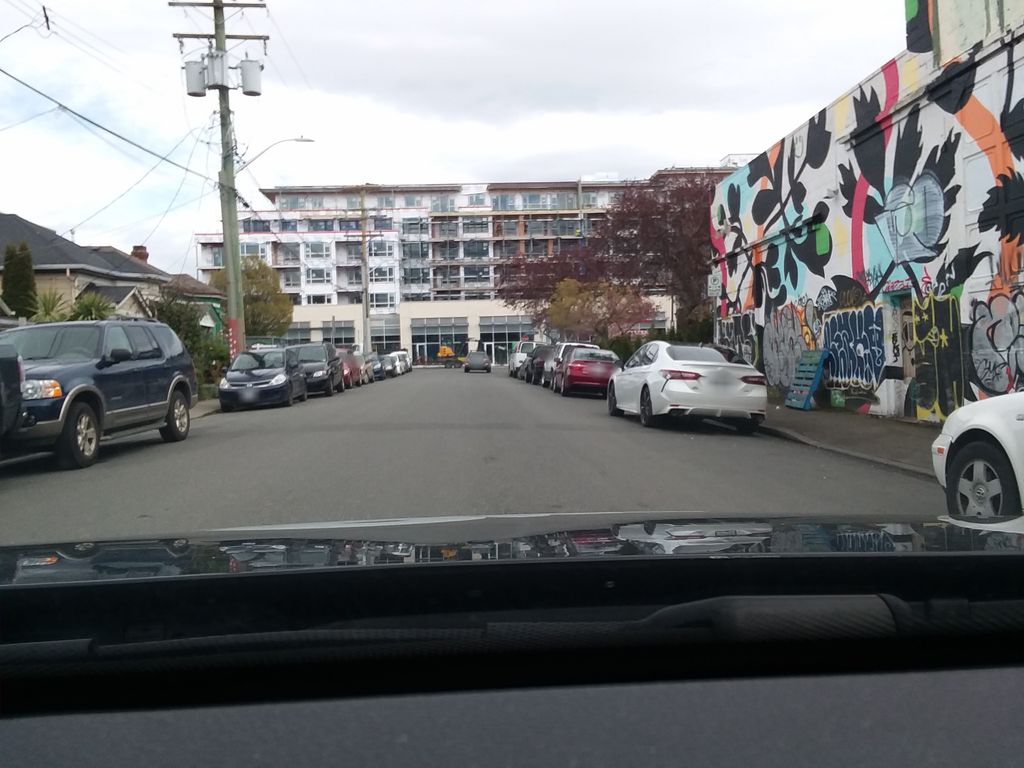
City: victoria